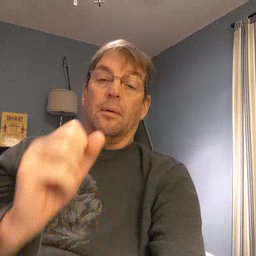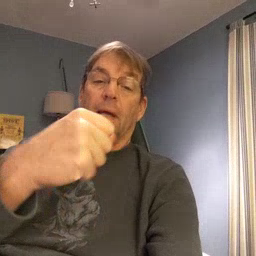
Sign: make